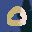
Label: 0